Field crop: tomato
Growth stage: 2
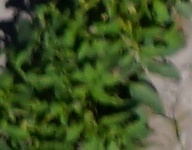
Species: tomato